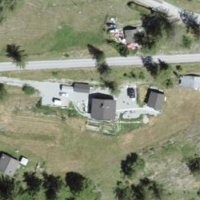
EUNIS habitat code: 26
Species observed at this site:
Garrulus glandarius